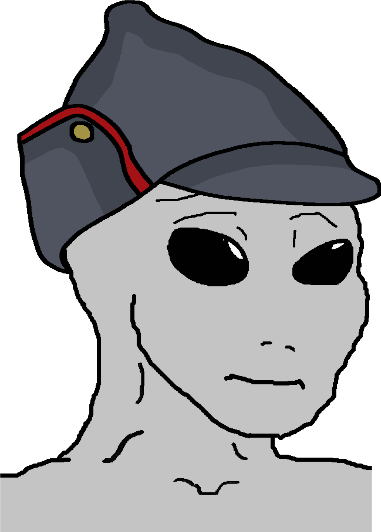
Label: 5_Alien